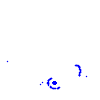
Particle: electron